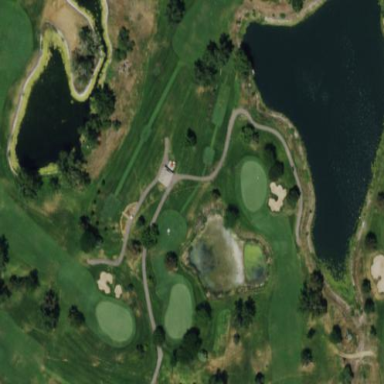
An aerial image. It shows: Golf fairway surrounded by grass.